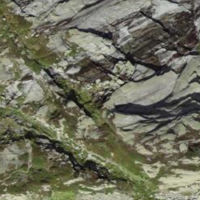
EUNIS habitat code: 48
Species observed at this site:
Geum montanum